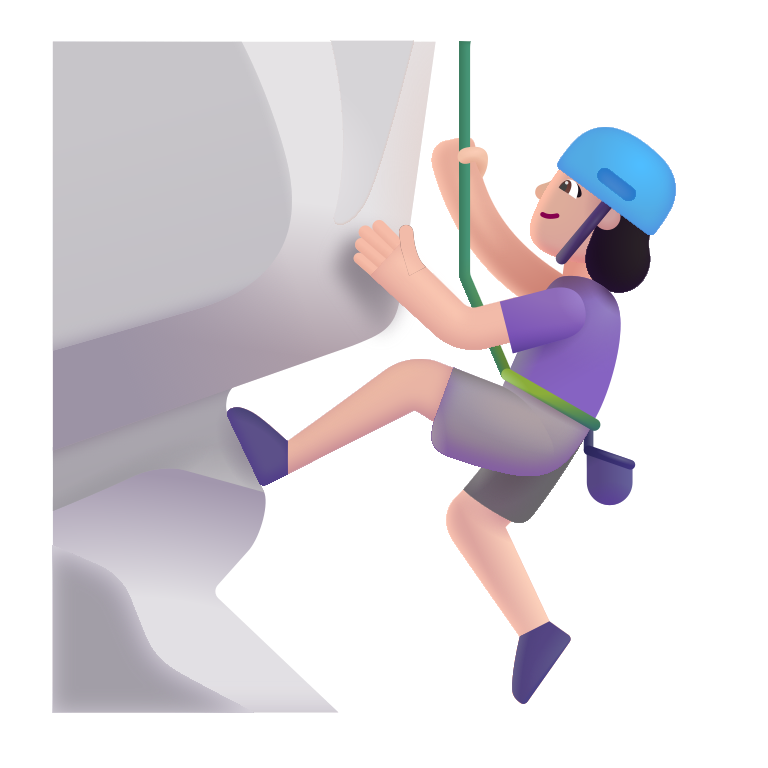
woman climbing color light